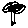
Label: tree